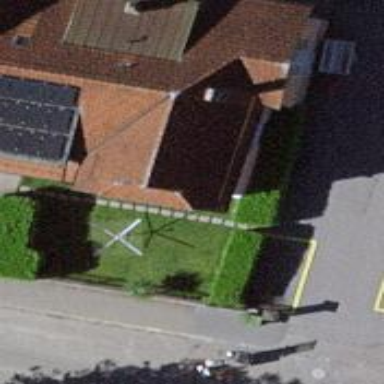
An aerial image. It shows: Veterinary facility.